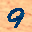
Label: 9